Question: I'm creating a simple program that gets name, age and favorite number/s. The problem is that this exception appears when user chooses to input more than 1 favorite number.

Please help me to solve this problem that still uses ellipse in testing class --> favnum2 method.*
testing class
'''
import java.util.Scanner;
public class testing{
public static Scanner input;
public static void main(String[] args){
boolean choicerepeat=true;
int favnumoftimes;
while(choicerepeat==true){
input = new Scanner(System.in);
testing2 obj1 = new testing2();
String name="";
int age=0;
favnumoftimes=0;
double favnum=0, favnumarr[]=new double[999];
boolean choice1;
System.out.print("What is your name? ");
name = input.nextLine();
System.out.print("What is your age? ");
age = input.nextInt();
obj1.message1(name);
obj1.message2(age);
System.out.print(name+" do you only have one favorite number? (If yes type 'true' else 'false' - NOTE: lowercase only) ");
choice1 = input.nextBoolean();
if(choice1==true)
favnum1();
else{
System.out.println("How many favorite numbers do you have "+name+"? ");
favnumoftimes = input.nextInt();
for(int a=0;a<favnumoftimes;a++){
System.out.print("Enter favorite number "+ (a+1) +": ");
favnumarr[a]=input.nextDouble();
}
for(int a=0;a<favnumarr.length;a++){
favnum2(favnumoftimes, favnumarr[a]);
}
}
System.out.println();
System.out.println("Do you want to restart the program? (true(Yes) else false(No)) ");
choicerepeat = input.nextBoolean();
}
}
public static void favnum1(){
System.out.print("Enter favorite number: ");
double favnumholder1 = input.nextDouble();
System.out.println("Your favorite number is "+favnumholder1+" ." );
}
public static double favnum2(int favnumoftimesholder,double...favtemphold2){
System.out.print("Your favorite numbers are ");
for(int a=0;a<=favnumoftimesholder;a++){
System.out.print(favtemphold2[a]+", ");
}
return 0;
}
}
'''
testing2 class
'''
public class testing2{
public static String message1(String nameholder){
for(int a=0;a<nameholder.length();a++){
char strholder = nameholder.charAt(a);
if(Character.isDigit(a)){
System.out.println("Names don't have numbers... ");
break;
}
else continue;
}
System.out.println("
Hi "+nameholder+"! Welcome to my simple program. ");
return nameholder;
}
public static int message2(int ageholder){
System.out.println("Your age is "+ageholder+" years old? Oh my goodness. ");
System.out.println();
return ageholder;
}
}
'''
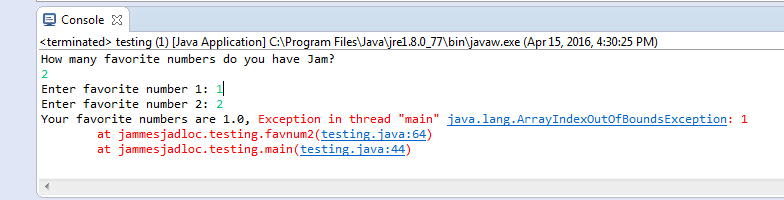
Answer: The problem is that varargs create new arrays with a length equal to the number of parameters passed. Thus 'double...favtemphold2' will create a new array 'favtemphold2' and since you only pass 1 element ('favnum2(favnumoftimes, favnumarr[a]);') that array will have length 1.
You might want to either pass more elements or the entire array, i.e. 'favnum2(favnumoftimes, favnumarr);'. Since 'double...' is basically syntactic sugar for 'double[]' they are equal and passing a double array for a double vararg will work.
A warning for future use of varargs though: be carefull with 'Object...' since arrays are objects as well.